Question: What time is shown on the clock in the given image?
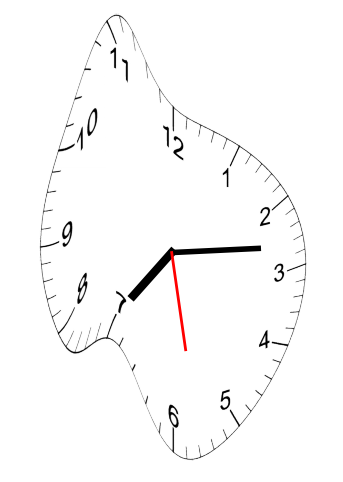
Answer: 07:13:28